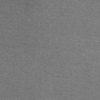
Label: dusty